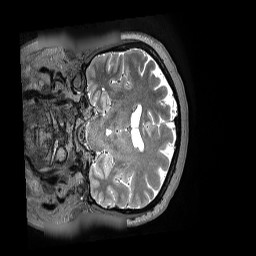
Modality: T2w
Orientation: coronal
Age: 57
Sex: male